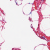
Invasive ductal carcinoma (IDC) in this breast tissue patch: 0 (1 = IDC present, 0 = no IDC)